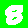
Digit: 8